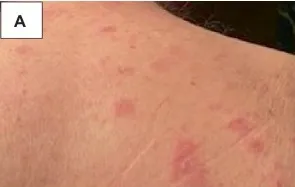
ICI-induced SCLE clinical appearance. Several photo-distributed oval pink to violaceous scaly papules and plaques on the upper back.
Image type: medical_photograph (skin_photograph)